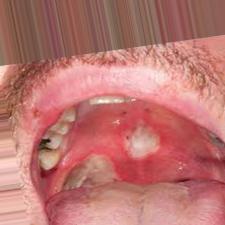
Condition: Mouth Ulcer